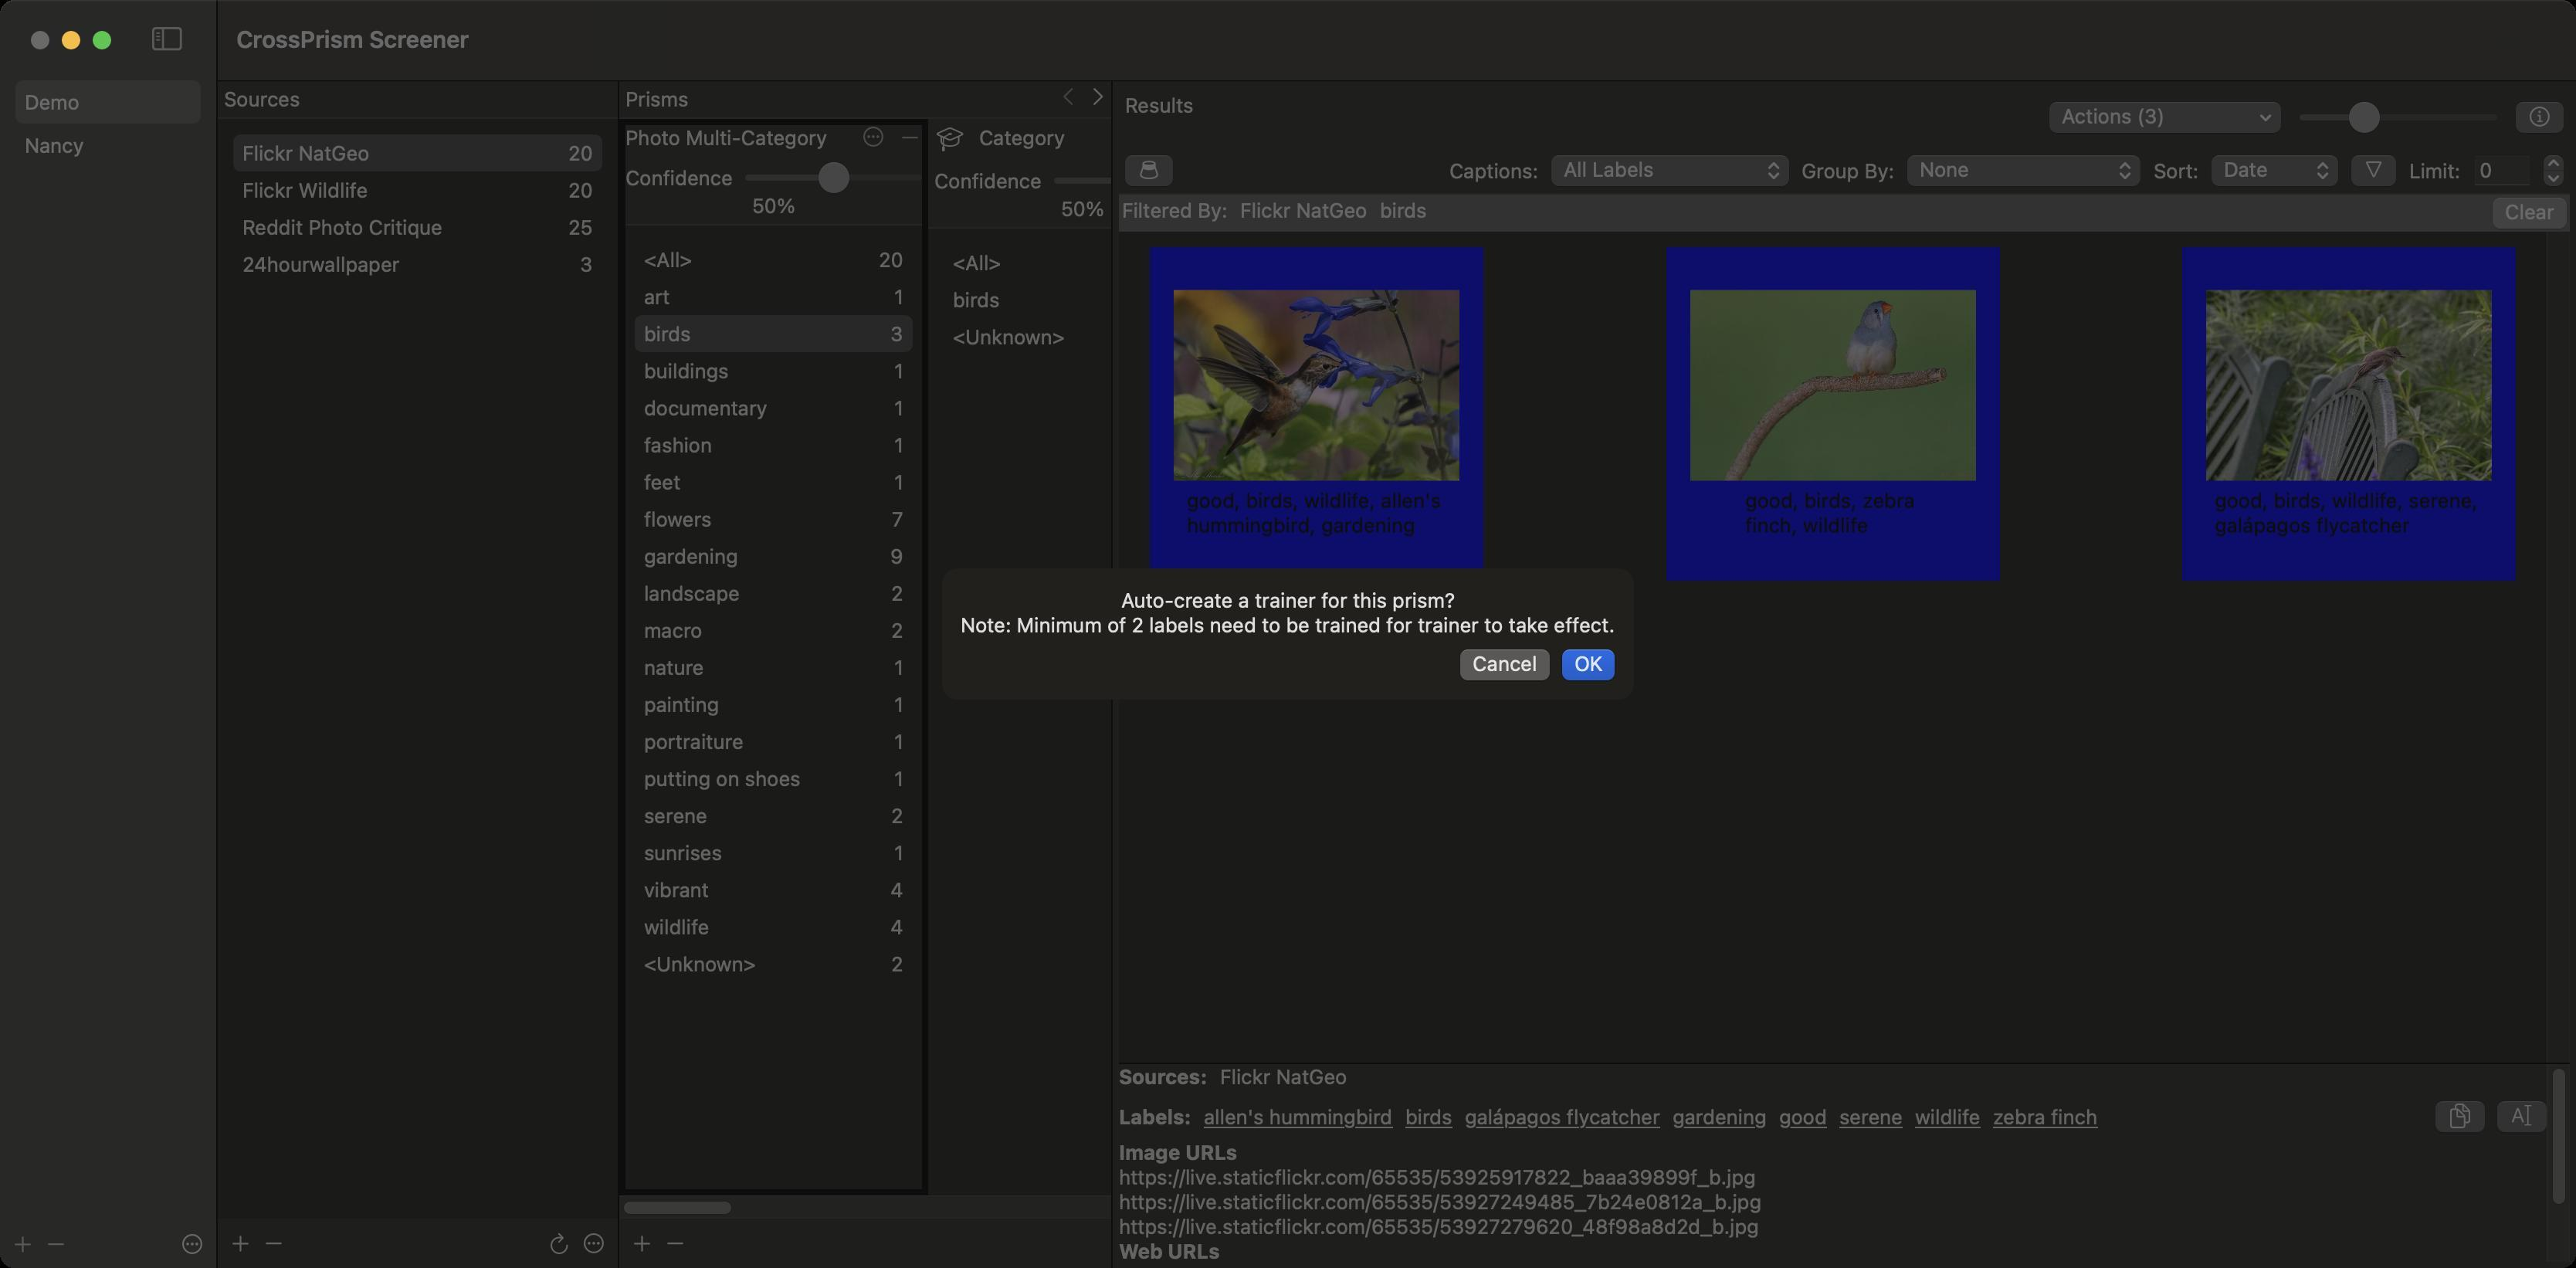
Accessibility tree:
{"name": "CrossPrism_Screener", "role": "AXWindow", "description": null, "role_description": "standard window", "value": null, "position": "17.00;135.00", "size": "1668;821", "children": [{"name": null, "role": "AXGroup", "description": null, "role_description": "group", "value": null, "position": "0.00;0.00", "size": "1668;821", "children": [{"name": null, "role": "AXSplitGroup", "description": null, "role_description": "split group", "value": null, "position": "0.00;0.00", "size": "1668;821", "children": [{"name": null, "role": "AXGroup", "description": null, "role_description": "group", "value": null, "position": "0.00;0.00", "size": "140;821", "children": [{"name": null, "role": "AXScrollArea", "description": null, "role_description": "scroll area", "value": null, "position": "0.00;52.00", "size": "140;730", "children": [{"name": null, "role": "AXOutline", "description": "Sidebar", "role_description": "outline", "value": null, "position": "0.00;52.00", "size": "140;730", "children": [{"name": null, "role": "AXRow", "description": null, "role_description": "outline row", "value": null, "position": "0.00;52.00", "size": "140;28", "children": [{"name": null, "role": "AXCell", "description": null, "role_description": "cell", "value": null, "position": "10.00;52.00", "size": "120;28", "children": [{"name": null, "role": "AXStaticText", "description": null, "role_description": "text", "value": "Demo", "position": "16.00;58.00", "size": "36;16", "children": []}]}]}, {"name": null, "role": "AXRow", "description": null, "role_description": "outline row", "value": null, "position": "0.00;80.00", "size": "140;28", "children": [{"name": null, "role": "AXCell", "description": null, "role_description": "cell", "value": null, "position": "10.00;80.00", "size": "120;28", "children": [{"name": null, "role": "AXStaticText", "description": null, "role_description": "text", "value": "Nancy", "position": "16.00;86.00", "size": "38;16", "children": []}]}]}, {"name": null, "role": "AXColumn", "description": null, "role_description": "column", "value": null, "position": "10.00;52.00", "size": "51;730", "children": []}]}]}, {"name": null, "role": "AXButton", "description": "Add", "role_description": "button", "value": null, "position": "8.00;799.50", "size": "14;12", "children": []}, {"name": null, "role": "AXButton", "description": "Remove", "role_description": "button", "value": null, "position": "29.50;799.50", "size": "14;12", "children": []}, {"name": null, "role": "AXButton", "description": "More", "role_description": "button", "value": null, "position": "117.00;798.00", "size": "15;15", "children": []}]}, {"name": null, "role": "AXSplitter", "description": null, "role_description": "splitter", "value": 140.0, "position": "140.00;52.00", "size": "1;769", "children": []}, {"name": null, "role": "AXGroup", "description": null, "role_description": "group", "value": null, "position": "141.00;0.00", "size": "1527;821", "children": [{"name": null, "role": "AXSplitGroup", "description": null, "role_description": "split group", "value": null, "position": "141.00;0.00", "size": "1527;821", "children": [{"name": null, "role": "AXGroup", "description": null, "role_description": "group", "value": null, "position": "141.00;0.00", "size": "259;821", "children": [{"name": null, "role": "AXStaticText", "description": null, "role_description": "text", "value": "Sources", "position": "145.00;56.00", "size": "50;16", "children": []}, {"name": null, "role": "AXScrollArea", "description": null, "role_description": "scroll area", "value": null, "position": "141.00;77.00", "size": "259;712", "children": [{"name": null, "role": "AXTable", "description": null, "role_description": "list", "value": null, "position": "141.00;77.00", "size": "259;712", "children": [{"name": null, "role": "AXRow", "description": null, "role_description": "table row", "value": null, "position": "141.00;87.00", "size": "259;24", "children": [{"name": null, "role": "AXCell", "description": null, "role_description": "cell", "value": null, "position": "157.00;87.00", "size": "227;24", "children": [{"name": null, "role": "AXStaticText", "description": null, "role_description": "text", "value": "Flickr NatGeo", "position": "157.00;91.00", "size": "82;16", "children": []}, {"name": null, "role": "AXStaticText", "description": null, "role_description": "text", "value": "20", "position": "368.00;91.00", "size": "16;16", "children": []}]}]}, {"name": null, "role": "AXRow", "description": null, "role_description": "table row", "value": null, "position": "141.00;111.00", "size": "259;24", "children": [{"name": null, "role": "AXCell", "description": null, "role_description": "cell", "value": null, "position": "157.00;111.00", "size": "227;24", "children": [{"name": null, "role": "AXStaticText", "description": null, "role_description": "text", "value": "Flickr Wildlife", "position": "157.00;115.00", "size": "82;16", "children": []}, {"name": null, "role": "AXStaticText", "description": null, "role_description": "text", "value": "20", "position": "368.00;115.00", "size": "16;16", "children": []}]}]}, {"name": null, "role": "AXRow", "description": null, "role_description": "table row", "value": null, "position": "141.00;135.00", "size": "259;24", "children": [{"name": null, "role": "AXCell", "description": null, "role_description": "cell", "value": null, "position": "157.00;135.00", "size": "227;24", "children": [{"name": null, "role": "AXStaticText", "description": null, "role_description": "text", "value": "Reddit Photo Critique", "position": "157.00;139.00", "size": "130;16", "children": []}, {"name": null, "role": "AXStaticText", "description": null, "role_description": "text", "value": "25", "position": "368.00;139.00", "size": "16;16", "children": []}]}]}, {"name": null, "role": "AXRow", "description": null, "role_description": "table row", "value": null, "position": "141.00;159.00", "size": "259;24", "children": [{"name": null, "role": "AXCell", "description": null, "role_description": "cell", "value": null, "position": "157.00;159.00", "size": "227;24", "children": [{"name": null, "role": "AXStaticText", "description": null, "role_description": "text", "value": "24hourwallpaper", "position": "157.00;163.00", "size": "102;16", "children": []}, {"name": null, "role": "AXStaticText", "description": null, "role_description": "text", "value": "3", "position": "375.50;163.00", "size": "8;16", "children": []}]}]}, {"name": null, "role": "AXColumn", "description": null, "role_description": "column", "value": null, "position": "151.00;77.00", "size": "239;712", "children": []}]}]}, {"name": null, "role": "AXButton", "description": "Add", "role_description": "button", "value": null, "position": "150.50;800.00", "size": "10;10", "children": []}, {"name": null, "role": "AXButton", "description": "Remove", "role_description": "button", "value": null, "position": "170.50;803.50", "size": "14;4", "children": []}, {"name": null, "role": "AXButton", "description": "Refresh", "role_description": "button", "value": null, "position": "355.50;797.00", "size": "14;16", "children": []}, {"name": null, "role": "AXButton", "description": "More", "role_description": "button", "value": null, "position": "377.00;797.50", "size": "15;15", "children": []}]}, {"name": null, "role": "AXSplitter", "description": null, "role_description": "splitter", "value": 259.0, "position": "400.00;52.00", "size": "1;769", "children": []}, {"name": null, "role": "AXGroup", "description": null, "role_description": "group", "value": null, "position": "401.00;0.00", "size": "318;821", "children": [{"name": null, "role": "AXStaticText", "description": null, "role_description": "text", "value": "Prisms", "position": "405.00;56.00", "size": "41;16", "children": []}, {"name": null, "role": "AXButton", "description": "Back", "role_description": "button", "value": null, "position": "688.50;57.00", "size": "6;12", "children": []}, {"name": null, "role": "AXButton", "description": "Forward", "role_description": "button", "value": null, "position": "708.00;57.00", "size": "6;12", "children": []}, {"name": null, "role": "AXScrollArea", "description": null, "role_description": "scroll area", "value": null, "position": "401.00;77.00", "size": "318;712", "children": [{"name": null, "role": "AXStaticText", "description": null, "role_description": "text", "value": "Photo Multi-Category", "position": "405.00;81.00", "size": "131;16", "children": []}, {"name": null, "role": "AXButton", "description": "More", "role_description": "button", "value": null, "position": "558.00;81.00", "size": "15;15", "children": []}, {"name": null, "role": "AXButton", "description": "Remove", "role_description": "button", "value": null, "position": "581.00;81.00", "size": "16;16", "children": []}, {"name": null, "role": "AXStaticText", "description": null, "role_description": "text", "value": "Confidence", "position": "405.00;107.00", "size": "70;16", "children": []}, {"name": null, "role": "AXSlider", "description": null, "role_description": "slider", "value": 0.5, "position": "482.50;105.00", "size": "114;20", "children": [{"name": null, "role": "AXValueIndicator", "description": null, "role_description": "value indicator", "value": 0.5, "position": "528.00;103.00", "size": "24;28", "children": []}]}, {"name": null, "role": "AXStaticText", "description": null, "role_description": "text", "value": "50%", "position": "486.75;125.00", "size": "28;16", "children": []}, {"name": null, "role": "AXImage", "description": "itunes u", "role_description": "image", "value": null, "position": "605.00;81.00", "size": "21;18", "children": []}, {"name": null, "role": "AXStaticText", "description": null, "role_description": "text", "value": "Category", "position": "634.00;81.00", "size": "56;16", "children": []}, {"name": null, "role": "AXButton", "description": "More", "role_description": "button", "value": null, "position": "758.00;81.00", "size": "15;15", "children": []}, {"name": null, "role": "AXButton", "description": "Remove", "role_description": "button", "value": null, "position": "781.00;81.00", "size": "16;16", "children": []}, {"name": null, "role": "AXStaticText", "description": null, "role_description": "text", "value": "Confidence", "position": "605.00;109.00", "size": "70;16", "children": []}, {"name": null, "role": "AXSlider", "description": null, "role_description": "slider", "value": 0.5, "position": "682.50;107.00", "size": "114;20", "children": [{"name": null, "role": "AXValueIndicator", "description": null, "role_description": "value indicator", "value": 0.5, "position": "728.00;105.00", "size": "24;28", "children": []}]}, {"name": null, "role": "AXStaticText", "description": null, "role_description": "text", "value": "50%", "position": "686.75;127.00", "size": "28;16", "children": []}, {"name": null, "role": "AXScrollArea", "description": null, "role_description": "scroll area", "value": null, "position": "401.00;146.00", "size": "200;628", "children": [{"name": null, "role": "AXTable", "description": null, "role_description": "list", "value": null, "position": "401.00;146.00", "size": "200;628", "children": [{"name": null, "role": "AXRow", "description": null, "role_description": "table row", "value": null, "position": "401.00;156.00", "size": "200;24", "children": [{"name": null, "role": "AXCell", "description": null, "role_description": "cell", "value": null, "position": "417.00;156.00", "size": "168;24", "children": [{"name": null, "role": "AXStaticText", "description": null, "role_description": "text", "value": "<All>", "position": "417.00;160.00", "size": "32;16", "children": []}, {"name": null, "role": "AXStaticText", "description": null, "role_description": "text", "value": "20", "position": "569.00;160.00", "size": "16;16", "children": []}]}]}, {"name": null, "role": "AXRow", "description": null, "role_description": "table row", "value": null, "position": "401.00;180.00", "size": "200;24", "children": [{"name": null, "role": "AXCell", "description": null, "role_description": "cell", "value": null, "position": "417.00;180.00", "size": "168;24", "children": [{"name": null, "role": "AXStaticText", "description": null, "role_description": "text", "value": "art", "position": "417.00;184.00", "size": "17;16", "children": []}, {"name": null, "role": "AXStaticText", "description": null, "role_description": "text", "value": "1", "position": "579.00;184.00", "size": "6;16", "children": []}]}]}, {"name": null, "role": "AXRow", "description": null, "role_description": "table row", "value": null, "position": "401.00;204.00", "size": "200;24", "children": [{"name": null, "role": "AXCell", "description": null, "role_description": "cell", "value": null, "position": "417.00;204.00", "size": "168;24", "children": [{"name": null, "role": "AXStaticText", "description": null, "role_description": "text", "value": "birds", "position": "417.00;208.00", "size": "30;16", "children": []}, {"name": null, "role": "AXStaticText", "description": null, "role_description": "text", "value": "3", "position": "576.50;208.00", "size": "8;16", "children": []}]}]}, {"name": null, "role": "AXRow", "description": null, "role_description": "table row", "value": null, "position": "401.00;228.00", "size": "200;24", "children": [{"name": null, "role": "AXCell", "description": null, "role_description": "cell", "value": null, "position": "417.00;228.00", "size": "168;24", "children": [{"name": null, "role": "AXStaticText", "description": null, "role_description": "text", "value": "buildings", "position": "417.00;232.00", "size": "55;16", "children": []}, {"name": null, "role": "AXStaticText", "description": null, "role_description": "text", "value": "1", "position": "579.00;232.00", "size": "6;16", "children": []}]}]}, {"name": null, "role": "AXRow", "description": null, "role_description": "table row", "value": null, "position": "401.00;252.00", "size": "200;24", "children": [{"name": null, "role": "AXCell", "description": null, "role_description": "cell", "value": null, "position": "417.00;252.00", "size": "168;24", "children": [{"name": null, "role": "AXStaticText", "description": null, "role_description": "text", "value": "documentary", "position": "417.00;256.00", "size": "80;16", "children": []}, {"name": null, "role": "AXStaticText", "description": null, "role_description": "text", "value": "1", "position": "579.00;256.00", "size": "6;16", "children": []}]}]}, {"name": null, "role": "AXRow", "description": null, "role_description": "table row", "value": null, "position": "401.00;276.00", "size": "200;24", "children": [{"name": null, "role": "AXCell", "description": null, "role_description": "cell", "value": null, "position": "417.00;276.00", "size": "168;24", "children": [{"name": null, "role": "AXStaticText", "description": null, "role_description": "text", "value": "fashion", "position": "417.00;280.00", "size": "44;16", "children": []}, {"name": null, "role": "AXStaticText", "description": null, "role_description": "text", "value": "1", "position": "579.00;280.00", "size": "6;16", "children": []}]}]}, {"name": null, "role": "AXRow", "description": null, "role_description": "table row", "value": null, "position": "401.00;300.00", "size": "200;24", "children": [{"name": null, "role": "AXCell", "description": null, "role_description": "cell", "value": null, "position": "417.00;300.00", "size": "168;24", "children": [{"name": null, "role": "AXStaticText", "description": null, "role_description": "text", "value": "feet", "position": "417.00;304.00", "size": "24;16", "children": []}, {"name": null, "role": "AXStaticText", "description": null, "role_description": "text", "value": "1", "position": "579.00;304.00", "size": "6;16", "children": []}]}]}, {"name": null, "role": "AXRow", "description": null, "role_description": "table row", "value": null, "position": "401.00;324.00", "size": "200;24", "children": [{"name": null, "role": "AXCell", "description": null, "role_description": "cell", "value": null, "position": "417.00;324.00", "size": "168;24", "children": [{"name": null, "role": "AXStaticText", "description": null, "role_description": "text", "value": "flowers", "position": "417.00;328.00", "size": "44;16", "children": []}, {"name": null, "role": "AXStaticText", "description": null, "role_description": "text", "value": "7", "position": "577.50;328.00", "size": "8;16", "children": []}]}]}, {"name": null, "role": "AXRow", "description": null, "role_description": "table row", "value": null, "position": "401.00;348.00", "size": "200;24", "children": [{"name": null, "role": "AXCell", "description": null, "role_description": "cell", "value": null, "position": "417.00;348.00", "size": "168;24", "children": [{"name": null, "role": "AXStaticText", "description": null, "role_description": "text", "value": "gardening", "position": "417.00;352.00", "size": "61;16", "children": []}, {"name": null, "role": "AXStaticText", "description": null, "role_description": "text", "value": "9", "position": "576.50;352.00", "size": "8;16", "children": []}]}]}, {"name": null, "role": "AXRow", "description": null, "role_description": "table row", "value": null, "position": "401.00;372.00", "size": "200;24", "children": [{"name": null, "role": "AXCell", "description": null, "role_description": "cell", "value": null, "position": "417.00;372.00", "size": "168;24", "children": [{"name": null, "role": "AXStaticText", "description": null, "role_description": "text", "value": "landscape", "position": "417.00;376.00", "size": "62;16", "children": []}, {"name": null, "role": "AXStaticText", "description": null, "role_description": "text", "value": "2", "position": "577.00;376.00", "size": "8;16", "children": []}]}]}, {"name": null, "role": "AXRow", "description": null, "role_description": "table row", "value": null, "position": "401.00;396.00", "size": "200;24", "children": [{"name": null, "role": "AXCell", "description": null, "role_description": "cell", "value": null, "position": "417.00;396.00", "size": "168;24", "children": [{"name": null, "role": "AXStaticText", "description": null, "role_description": "text", "value": "macro", "position": "417.00;400.00", "size": "38;16", "children": []}, {"name": null, "role": "AXStaticText", "description": null, "role_description": "text", "value": "2", "position": "577.00;400.00", "size": "8;16", "children": []}]}]}, {"name": null, "role": "AXRow", "description": null, "role_description": "table row", "value": null, "position": "401.00;420.00", "size": "200;24", "children": [{"name": null, "role": "AXCell", "description": null, "role_description": "cell", "value": null, "position": "417.00;420.00", "size": "168;24", "children": [{"name": null, "role": "AXStaticText", "description": null, "role_description": "text", "value": "nature", "position": "417.00;424.00", "size": "39;16", "children": []}, {"name": null, "role": "AXStaticText", "description": null, "role_description": "text", "value": "1", "position": "579.00;424.00", "size": "6;16", "children": []}]}]}, {"name": null, "role": "AXRow", "description": null, "role_description": "table row", "value": null, "position": "401.00;444.00", "size": "200;24", "children": [{"name": null, "role": "AXCell", "description": null, "role_description": "cell", "value": null, "position": "417.00;444.00", "size": "168;24", "children": [{"name": null, "role": "AXStaticText", "description": null, "role_description": "text", "value": "painting", "position": "417.00;448.00", "size": "49;16", "children": []}, {"name": null, "role": "AXStaticText", "description": null, "role_description": "text", "value": "1", "position": "579.00;448.00", "size": "6;16", "children": []}]}]}, {"name": null, "role": "AXRow", "description": null, "role_description": "table row", "value": null, "position": "401.00;468.00", "size": "200;24", "children": [{"name": null, "role": "AXCell", "description": null, "role_description": "cell", "value": null, "position": "417.00;468.00", "size": "168;24", "children": [{"name": null, "role": "AXStaticText", "description": null, "role_description": "text", "value": "portraiture", "position": "417.00;472.00", "size": "64;16", "children": []}, {"name": null, "role": "AXStaticText", "description": null, "role_description": "text", "value": "1", "position": "579.00;472.00", "size": "6;16", "children": []}]}]}, {"name": null, "role": "AXRow", "description": null, "role_description": "table row", "value": null, "position": "401.00;492.00", "size": "200;24", "children": [{"name": null, "role": "AXCell", "description": null, "role_description": "cell", "value": null, "position": "417.00;492.00", "size": "168;24", "children": [{"name": null, "role": "AXStaticText", "description": null, "role_description": "text", "value": "putting on shoes", "position": "417.00;496.00", "size": "102;16", "children": []}, {"name": null, "role": "AXStaticText", "description": null, "role_description": "text", "value": "1", "position": "579.00;496.00", "size": "6;16", "children": []}]}]}, {"name": null, "role": "AXRow", "description": null, "role_description": "table row", "value": null, "position": "401.00;516.00", "size": "200;24", "children": [{"name": null, "role": "AXCell", "description": null, "role_description": "cell", "value": null, "position": "417.00;516.00", "size": "168;24", "children": [{"name": null, "role": "AXStaticText", "description": null, "role_description": "text", "value": "serene", "position": "417.00;520.00", "size": "41;16", "children": []}, {"name": null, "role": "AXStaticText", "description": null, "role_description": "text", "value": "2", "position": "577.00;520.00", "size": "8;16", "children": []}]}]}, {"name": null, "role": "AXRow", "description": null, "role_description": "table row", "value": null, "position": "401.00;540.00", "size": "200;24", "children": [{"name": null, "role": "AXCell", "description": null, "role_description": "cell", "value": null, "position": "417.00;540.00", "size": "168;24", "children": [{"name": null, "role": "AXStaticText", "description": null, "role_description": "text", "value": "sunrises", "position": "417.00;544.00", "size": "51;16", "children": []}, {"name": null, "role": "AXStaticText", "description": null, "role_description": "text", "value": "1", "position": "579.00;544.00", "size": "6;16", "children": []}]}]}, {"name": null, "role": "AXRow", "description": null, "role_description": "table row", "value": null, "position": "401.00;564.00", "size": "200;24", "children": [{"name": null, "role": "AXCell", "description": null, "role_description": "cell", "value": null, "position": "417.00;564.00", "size": "168;24", "children": [{"name": null, "role": "AXStaticText", "description": null, "role_description": "text", "value": "vibrant", "position": "417.00;568.00", "size": "42;16", "children": []}, {"name": null, "role": "AXStaticText", "description": null, "role_description": "text", "value": "4", "position": "576.50;568.00", "size": "8;16", "children": []}]}]}, {"name": null, "role": "AXRow", "description": null, "role_description": "table row", "value": null, "position": "401.00;588.00", "size": "200;24", "children": [{"name": null, "role": "AXCell", "description": null, "role_description": "cell", "value": null, "position": "417.00;588.00", "size": "168;24", "children": [{"name": null, "role": "AXStaticText", "description": null, "role_description": "text", "value": "wildlife", "position": "417.00;592.00", "size": "42;16", "children": []}, {"name": null, "role": "AXStaticText", "description": null, "role_description": "text", "value": "4", "position": "576.50;592.00", "size": "8;16", "children": []}]}]}, {"name": null, "role": "AXRow", "description": null, "role_description": "table row", "value": null, "position": "401.00;612.00", "size": "200;24", "children": [{"name": null, "role": "AXCell", "description": null, "role_description": "cell", "value": null, "position": "417.00;612.00", "size": "168;24", "children": [{"name": null, "role": "AXStaticText", "description": null, "role_description": "text", "value": "<Unknown>", "position": "417.00;616.00", "size": "73;16", "children": []}, {"name": null, "role": "AXStaticText", "description": null, "role_description": "text", "value": "2", "position": "577.00;616.00", "size": "8;16", "children": []}]}]}, {"name": null, "role": "AXColumn", "description": null, "role_description": "column", "value": null, "position": "411.00;146.00", "size": "180;628", "children": []}]}]}, {"name": null, "role": "AXImage", "description": "itunes u", "role_description": "image", "value": null, "position": "805.00;81.00", "size": "21;18", "children": []}, {"name": null, "role": "AXStaticText", "description": null, "role_description": "text", "value": "Birds", "position": "834.00;81.00", "size": "31;16", "children": []}, {"name": null, "role": "AXButton", "description": "More", "role_description": "button", "value": null, "position": "958.00;81.00", "size": "15;15", "children": []}, {"name": null, "role": "AXButton", "description": "Remove", "role_description": "button", "value": null, "position": "981.00;81.00", "size": "16;16", "children": []}, {"name": null, "role": "AXStaticText", "description": null, "role_description": "text", "value": "Confidence", "position": "805.00;109.00", "size": "70;16", "children": []}, {"name": null, "role": "AXSlider", "description": null, "role_description": "slider", "value": 0.10000000149011612, "position": "882.50;107.00", "size": "114;20", "children": [{"name": null, "role": "AXValueIndicator", "description": null, "role_description": "value indicator", "value": 0.10000000149011612, "position": "890.00;105.00", "size": "24;28", "children": []}]}, {"name": null, "role": "AXStaticText", "description": null, "role_description": "text", "value": "10%", "position": "887.75;127.00", "size": "26;16", "children": []}, {"name": null, "role": "AXScrollArea", "description": null, "role_description": "scroll area", "value": null, "position": "601.00;148.00", "size": "200;626", "children": [{"name": null, "role": "AXTable", "description": null, "role_description": "list", "value": null, "position": "601.00;148.00", "size": "200;626", "children": [{"name": null, "role": "AXRow", "description": null, "role_description": "table row", "value": null, "position": "601.00;158.00", "size": "200;24", "children": [{"name": null, "role": "AXCell", "description": null, "role_description": "cell", "value": null, "position": "617.00;158.00", "size": "168;24", "children": [{"name": null, "role": "AXStaticText", "description": null, "role_description": "text", "value": "<All>", "position": "617.00;162.00", "size": "32;16", "children": []}, {"name": null, "role": "AXStaticText", "description": null, "role_description": "text", "value": "3", "position": "776.50;162.00", "size": "8;16", "children": []}]}]}, {"name": null, "role": "AXRow", "description": null, "role_description": "table row", "value": null, "position": "601.00;182.00", "size": "200;24", "children": [{"name": null, "role": "AXCell", "description": null, "role_description": "cell", "value": null, "position": "617.00;182.00", "size": "168;24", "children": [{"name": null, "role": "AXStaticText", "description": null, "role_description": "text", "value": "birds", "position": "617.00;186.00", "size": "30;16", "children": []}, {"name": null, "role": "AXStaticText", "description": null, "role_description": "text", "value": "3", "position": "776.50;186.00", "size": "8;16", "children": []}]}]}, {"name": null, "role": "AXRow", "description": null, "role_description": "table row", "value": null, "position": "601.00;206.00", "size": "200;24", "children": [{"name": null, "role": "AXCell", "description": null, "role_description": "cell", "value": null, "position": "617.00;206.00", "size": "168;24", "children": [{"name": null, "role": "AXStaticText", "description": null, "role_description": "text", "value": "<Unknown>", "position": "617.00;210.00", "size": "73;16", "children": []}, {"name": null, "role": "AXStaticText", "description": null, "role_description": "text", "value": "0", "position": "776.50;210.00", "size": "8;16", "children": []}]}]}, {"name": null, "role": "AXColumn", "description": null, "role_description": "column", "value": null, "position": "611.00;148.00", "size": "180;626", "children": []}]}]}, {"name": null, "role": "AXImage", "description": "itunes u", "role_description": "image", "value": null, "position": "1005.00;81.00", "size": "21;18", "children": []}, {"name": null, "role": "AXStaticText", "description": null, "role_description": "text", "value": "Mammals", "position": "1034.00;81.00", "size": "58;16", "children": []}, {"name": null, "role": "AXButton", "description": "More", "role_description": "button", "value": null, "position": "1158.00;81.00", "size": "15;15", "children": []}, {"name": null, "role": "AXButton", "description": "Remove", "role_description": "button", "value": null, "position": "1181.00;81.00", "size": "16;16", "children": []}, {"name": null, "role": "AXStaticText", "description": null, "role_description": "text", "value": "Confidence", "position": "1005.00;109.00", "size": "70;16", "children": []}, {"name": null, "role": "AXSlider", "description": null, "role_description": "slider", "value": 0.5, "position": "1082.50;107.00", "size": "114;20", "children": [{"name": null, "role": "AXValueIndicator", "description": null, "role_description": "value indicator", "value": 0.5, "position": "1128.00;105.00", "size": "24;28", "children": []}]}, {"name": null, "role": "AXStaticText", "description": null, "role_description": "text", "value": "50%", "position": "1086.75;127.00", "size": "28;16", "children": []}, {"name": null, "role": "AXScrollArea", "description": null, "role_description": "scroll area", "value": null, "position": "801.00;148.00", "size": "200;626", "children": [{"name": null, "role": "AXTable", "description": null, "role_description": "list", "value": null, "position": "801.00;148.00", "size": "200;626", "children": [{"name": null, "role": "AXRow", "description": null, "role_description": "table row", "value": null, "position": "801.00;158.00", "size": "200;24", "children": [{"name": null, "role": "AXCell", "description": null, "role_description": "cell", "value": null, "position": "817.00;158.00", "size": "168;24", "children": [{"name": null, "role": "AXStaticText", "description": null, "role_description": "text", "value": "<All>", "position": "-17.00;982.00", "size": "0;0", "children": []}, {"name": null, "role": "AXStaticText", "description": null, "role_description": "text", "value": "3", "position": "-17.00;982.00", "size": "0;0", "children": []}]}]}, {"name": null, "role": "AXRow", "description": null, "role_description": "table row", "value": null, "position": "801.00;182.00", "size": "200;24", "children": [{"name": null, "role": "AXCell", "description": null, "role_description": "cell", "value": null, "position": "817.00;182.00", "size": "168;24", "children": [{"name": null, "role": "AXStaticText", "description": null, "role_description": "text", "value": "allen's hummingbird", "position": "-17.00;982.00", "size": "0;0", "children": []}, {"name": null, "role": "AXStaticText", "description": null, "role_description": "text", "value": "1", "position": "-17.00;982.00", "size": "0;0", "children": []}]}]}, {"name": null, "role": "AXRow", "description": null, "role_description": "table row", "value": null, "position": "801.00;206.00", "size": "200;24", "children": [{"name": null, "role": "AXCell", "description": null, "role_description": "cell", "value": null, "position": "817.00;206.00", "size": "168;24", "children": [{"name": null, "role": "AXStaticText", "description": null, "role_description": "text", "value": "galápagos flycatcher", "position": "-17.00;982.00", "size": "0;0", "children": []}, {"name": null, "role": "AXStaticText", "description": null, "role_description": "text", "value": "1", "position": "-17.00;982.00", "size": "0;0", "children": []}]}]}, {"name": null, "role": "AXRow", "description": null, "role_description": "table row", "value": null, "position": "801.00;230.00", "size": "200;24", "children": [{"name": null, "role": "AXCell", "description": null, "role_description": "cell", "value": null, "position": "817.00;230.00", "size": "168;24", "children": [{"name": null, "role": "AXStaticText", "description": null, "role_description": "text", "value": "zebra finch", "position": "-17.00;982.00", "size": "0;0", "children": []}, {"name": null, "role": "AXStaticText", "description": null, "role_description": "text", "value": "1", "position": "-17.00;982.00", "size": "0;0", "children": []}]}]}, {"name": null, "role": "AXRow", "description": null, "role_description": "table row", "value": null, "position": "801.00;254.00", "size": "200;24", "children": [{"name": null, "role": "AXCell", "description": null, "role_description": "cell", "value": null, "position": "817.00;254.00", "size": "168;24", "children": [{"name": null, "role": "AXStaticText", "description": null, "role_description": "text", "value": "<Unknown>", "position": "-17.00;982.00", "size": "0;0", "children": []}, {"name": null, "role": "AXStaticText", "description": null, "role_description": "text", "value": "0", "position": "-17.00;982.00", "size": "0;0", "children": []}]}]}, {"name": null, "role": "AXColumn", "description": null, "role_description": "column", "value": null, "position": "811.00;148.00", "size": "180;626", "children": []}]}]}, {"name": null, "role": "AXImage", "description": "itunes u", "role_description": "image", "value": null, "position": "1205.00;81.00", "size": "21;18", "children": []}, {"name": null, "role": "AXStaticText", "description": null, "role_description": "text", "value": "Insects", "position": "1234.00;81.00", "size": "44;16", "children": []}, {"name": null, "role": "AXButton", "description": "More", "role_description": "button", "value": null, "position": "1358.00;81.00", "size": "15;15", "children": []}, {"name": null, "role": "AXButton", "description": "Remove", "role_description": "button", "value": null, "position": "1381.00;81.00", "size": "16;16", "children": []}, {"name": null, "role": "AXStaticText", "description": null, "role_description": "text", "value": "Confidence", "position": "1205.00;109.00", "size": "70;16", "children": []}, {"name": null, "role": "AXSlider", "description": null, "role_description": "slider", "value": 0.10000000149011612, "position": "1282.50;107.00", "size": "114;20", "children": [{"name": null, "role": "AXValueIndicator", "description": null, "role_description": "value indicator", "value": 0.10000000149011612, "position": "1290.00;105.00", "size": "24;28", "children": []}]}, {"name": null, "role": "AXStaticText", "description": null, "role_description": "text", "value": "10%", "position": "1287.75;127.00", "size": "26;16", "children": []}, {"name": null, "role": "AXScrollArea", "description": null, "role_description": "scroll area", "value": null, "position": "1001.00;148.00", "size": "200;626", "children": [{"name": null, "role": "AXTable", "description": null, "role_description": "list", "value": null, "position": "1001.00;148.00", "size": "200;626", "children": [{"name": null, "role": "AXRow", "description": null, "role_description": "table row", "value": null, "position": "1001.00;158.00", "size": "200;24", "children": [{"name": null, "role": "AXCell", "description": null, "role_description": "cell", "value": null, "position": "1017.00;158.00", "size": "168;24", "children": [{"name": null, "role": "AXStaticText", "description": null, "role_description": "text", "value": "<All>", "position": "-17.00;982.00", "size": "0;0", "children": []}, {"name": null, "role": "AXStaticText", "description": null, "role_description": "text", "value": "3", "position": "-17.00;982.00", "size": "0;0", "children": []}]}]}, {"name": null, "role": "AXRow", "description": null, "role_description": "table row", "value": null, "position": "1001.00;182.00", "size": "200;24", "children": [{"name": null, "role": "AXCell", "description": null, "role_description": "cell", "value": null, "position": "1017.00;182.00", "size": "168;24", "children": [{"name": null, "role": "AXStaticText", "description": null, "role_description": "text", "value": "<Unknown>", "position": "-17.00;982.00", "size": "0;0", "children": []}, {"name": null, "role": "AXStaticText", "description": null, "role_description": "text", "value": "3", "position": "-17.00;982.00", "size": "0;0", "children": []}]}]}, {"name": null, "role": "AXColumn", "description": null, "role_description": "column", "value": null, "position": "1011.00;148.00", "size": "180;626", "children": []}]}]}, {"name": null, "role": "AXStaticText", "description": null, "role_description": "text", "value": "Image Assessment", "position": "1405.00;81.00", "size": "114;16", "children": []}, {"name": null, "role": "AXButton", "description": "More", "role_description": "button", "value": null, "position": "1558.00;81.00", "size": "15;15", "children": []}, {"name": null, "role": "AXButton", "description": "Remove", "role_description": "button", "value": null, "position": "1581.00;81.00", "size": "16;16", "children": []}, {"name": null, "role": "AXScrollArea", "description": null, "role_description": "scroll area", "value": null, "position": "1201.00;148.00", "size": "200;626", "children": [{"name": null, "role": "AXTable", "description": null, "role_description": "list", "value": null, "position": "1201.00;148.00", "size": "200;626", "children": [{"name": null, "role": "AXRow", "description": null, "role_description": "table row", "value": null, "position": "1201.00;158.00", "size": "200;24", "children": [{"name": null, "role": "AXCell", "description": null, "role_description": "cell", "value": null, "position": "1217.00;158.00", "size": "168;24", "children": [{"name": null, "role": "AXStaticText", "description": null, "role_description": "text", "value": "<All>", "position": "-17.00;982.00", "size": "0;0", "children": []}, {"name": null, "role": "AXStaticText", "description": null, "role_description": "text", "value": "3", "position": "-17.00;982.00", "size": "0;0", "children": []}]}]}, {"name": null, "role": "AXRow", "description": null, "role_description": "table row", "value": null, "position": "1201.00;182.00", "size": "200;24", "children": [{"name": null, "role": "AXCell", "description": null, "role_description": "cell", "value": null, "position": "1217.00;182.00", "size": "168;24", "children": [{"name": null, "role": "AXStaticText", "description": null, "role_description": "text", "value": "<Unknown>", "position": "-17.00;982.00", "size": "0;0", "children": []}, {"name": null, "role": "AXStaticText", "description": null, "role_description": "text", "value": "3", "position": "-17.00;982.00", "size": "0;0", "children": []}]}]}, {"name": null, "role": "AXColumn", "description": null, "role_description": "column", "value": null, "position": "1211.00;148.00", "size": "180;626", "children": []}]}]}, {"name": null, "role": "AXImage", "description": "itunes u", "role_description": "image", "value": null, "position": "1605.00;81.00", "size": "21;18", "children": []}, {"name": null, "role": "AXStaticText", "description": null, "role_description": "text", "value": "Demo Trainer", "position": "1634.00;81.00", "size": "82;16", "children": []}, {"name": null, "role": "AXButton", "description": "More", "role_description": "button", "value": null, "position": "1758.00;81.00", "size": "15;15", "children": []}, {"name": null, "role": "AXButton", "description": "Remove", "role_description": "button", "value": null, "position": "1781.00;81.00", "size": "16;16", "children": []}, {"name": null, "role": "AXScrollArea", "description": null, "role_description": "scroll area", "value": null, "position": "1401.00;110.00", "size": "200;664", "children": [{"name": null, "role": "AXTable", "description": null, "role_description": "list", "value": null, "position": "1401.00;110.00", "size": "200;664", "children": [{"name": null, "role": "AXRow", "description": null, "role_description": "table row", "value": null, "position": "1401.00;120.00", "size": "200;24", "children": [{"name": null, "role": "AXCell", "description": null, "role_description": "cell", "value": null, "position": "1417.00;120.00", "size": "168;24", "children": [{"name": null, "role": "AXStaticText", "description": null, "role_description": "text", "value": "<All>", "position": "-17.00;982.00", "size": "0;0", "children": []}, {"name": null, "role": "AXStaticText", "description": null, "role_description": "text", "value": "3", "position": "-17.00;982.00", "size": "0;0", "children": []}]}]}, {"name": null, "role": "AXRow", "description": null, "role_description": "table row", "value": null, "position": "1401.00;144.00", "size": "200;24", "children": [{"name": null, "role": "AXCell", "description": null, "role_description": "cell", "value": null, "position": "1417.00;144.00", "size": "168;24", "children": [{"name": null, "role": "AXStaticText", "description": null, "role_description": "text", "value": "good", "position": "-17.00;982.00", "size": "0;0", "children": []}, {"name": null, "role": "AXStaticText", "description": null, "role_description": "text", "value": "3", "position": "-17.00;982.00", "size": "0;0", "children": []}]}]}, {"name": null, "role": "AXRow", "description": null, "role_description": "table row", "value": null, "position": "1401.00;168.00", "size": "200;24", "children": [{"name": null, "role": "AXCell", "description": null, "role_description": "cell", "value": null, "position": "1417.00;168.00", "size": "168;24", "children": [{"name": null, "role": "AXStaticText", "description": null, "role_description": "text", "value": "<Unknown>", "position": "-17.00;982.00", "size": "0;0", "children": []}, {"name": null, "role": "AXStaticText", "description": null, "role_description": "text", "value": "0", "position": "-17.00;982.00", "size": "0;0", "children": []}]}]}, {"name": null, "role": "AXColumn", "description": null, "role_description": "column", "value": null, "position": "1411.00;110.00", "size": "180;664", "children": []}]}]}, {"name": null, "role": "AXStaticText", "description": null, "role_description": "text", "value": "Drag and Drop related images here to begin training. Train at least 2 different labels for best results.", "position": "1623.25;352.00", "size": "156;182", "children": []}, {"name": null, "role": "AXScrollBar", "description": null, "role_description": "scroll bar", "value": 0.0, "position": "401.00;774.00", "size": "318;15", "children": [{"name": null, "role": "AXValueIndicator", "description": null, "role_description": "value indicator", "value": 0.0, "position": "403.00;774.00", "size": "72;15", "children": []}, {"name": null, "role": "AXButton", "description": null, "role_description": "increment arrow button", "value": null, "position": "401.00;774.00", "size": "0;0", "children": []}, {"name": null, "role": "AXButton", "description": null, "role_description": "decrement arrow button", "value": null, "position": "401.00;774.00", "size": "0;0", "children": []}, {"name": null, "role": "AXButton", "description": null, "role_description": "increment page button", "value": null, "position": "475.00;774.00", "size": "244;15", "children": []}, {"name": null, "role": "AXButton", "description": null, "role_description": "decrement page button", "value": null, "position": "401.00;774.00", "size": "2;15", "children": []}]}]}, {"name": null, "role": "AXButton", "description": "Add", "role_description": "button", "value": null, "position": "410.50;800.00", "size": "10;10", "children": []}, {"name": null, "role": "AXButton", "description": "Remove", "role_description": "button", "value": null, "position": "430.50;803.50", "size": "14;4", "children": []}]}, {"name": null, "role": "AXSplitter", "description": null, "role_description": "splitter", "value": 318.5, "position": "719.50;52.00", "size": "1;769", "children": []}, {"name": null, "role": "AXGroup", "description": null, "role_description": "group", "value": null, "position": "720.50;0.00", "size": "948;821", "children": [{"name": null, "role": "AXStaticText", "description": null, "role_description": "text", "value": "Results", "position": "728.50;60.00", "size": "44;16", "children": []}, {"name": "Actions_(3)", "role": "AXPopUpButton", "description": null, "role_description": "pop up button", "value": null, "position": "1327.00;66.00", "size": "150;20", "children": []}, {"name": null, "role": "AXSlider", "description": null, "role_description": "slider", "value": 0.2974795386904762, "position": "1489.00;66.00", "size": "128;20", "children": [{"name": null, "role": "AXValueIndicator", "description": null, "role_description": "value indicator", "value": 0.2974795386904762, "position": "1519.00;64.00", "size": "24;28", "children": []}]}, {"name": null, "role": "AXButton", "description": "Info", "role_description": "button", "value": null, "position": "1637.00;67.00", "size": "15;15", "children": []}, {"name": null, "role": "AXButton", "description": "Loupe", "role_description": "button", "value": null, "position": "736.50;101.50", "size": "16;14", "children": []}, {"name": null, "role": "AXStaticText", "description": null, "role_description": "text", "value": "Captions:", "position": "938.50;102.50", "size": "58;16", "children": []}, {"name": null, "role": "AXPopUpButton", "description": null, "role_description": "pop up button", "value": "All Labels", "position": "1004.50;100.50", "size": "154;20", "children": []}, {"name": null, "role": "AXStaticText", "description": null, "role_description": "text", "value": "Group By:", "position": "1166.50;102.50", "size": "60;16", "children": []}, {"name": null, "role": "AXPopUpButton", "description": null, "role_description": "pop up button", "value": "None", "position": "1235.00;100.50", "size": "152;20", "children": []}, {"name": null, "role": "AXStaticText", "description": null, "role_description": "text", "value": "Sort:", "position": "1394.50;102.50", "size": "30;16", "children": []}, {"name": null, "role": "AXPopUpButton", "description": null, "role_description": "pop up button", "value": "Date", "position": "1432.00;100.50", "size": "82;20", "children": []}, {"name": null, "role": "AXCheckBox", "description": "arrowtriangle.down", "role_description": "toggle button", "value": 0, "position": "1530.50;101.50", "size": "14;12", "children": []}, {"name": null, "role": "AXStaticText", "description": null, "role_description": "text", "value": "Limit:", "position": "1560.00;102.50", "size": "34;16", "children": []}, {"name": null, "role": "AXTextField", "description": null, "role_description": "text field", "value": "0", "position": "1601.50;100.00", "size": "38;21", "children": []}, {"name": null, "role": "AXIncrementor", "description": null, "role_description": "stepper", "value": 0.0, "position": "1647.00;100.50", "size": "13;20", "children": [{"name": null, "role": "AXButton", "description": null, "role_description": "increment arrow button", "value": null, "position": "1647.00;100.50", "size": "13;10", "children": []}, {"name": null, "role": "AXButton", "description": null, "role_description": "decrement arrow button", "value": null, "position": "1647.00;110.50", "size": "13;10", "children": []}]}, {"name": null, "role": "AXSplitGroup", "description": null, "role_description": "split group", "value": null, "position": "724.50;126.00", "size": "940;691", "children": [{"name": null, "role": "AXGroup", "description": null, "role_description": "group", "value": null, "position": "724.50;126.00", "size": "940;562", "children": [{"name": null, "role": "AXStaticText", "description": null, "role_description": "text", "value": "Filtered By:", "position": "726.50;128.00", "size": "68;16", "children": []}, {"name": null, "role": "AXStaticText", "description": null, "role_description": "text", "value": "Flickr NatGeo", "position": "803.00;128.00", "size": "82;16", "children": []}, {"name": null, "role": "AXStaticText", "description": null, "role_description": "text", "value": "birds", "position": "893.50;128.00", "size": "30;16", "children": []}, {"name": null, "role": "AXButton", "description": "Clear", "role_description": "button", "value": null, "position": "1622.00;129.00", "size": "32;16", "children": []}, {"name": null, "role": "AXGroup", "description": null, "role_description": "group", "value": null, "position": "724.50;688.00", "size": "0;0", "children": []}, {"name": null, "role": "AXScrollArea", "description": null, "role_description": "scroll area", "value": null, "position": "724.50;150.00", "size": "940;538", "children": [{"name": null, "role": "AXList", "description": null, "role_description": "collection", "value": null, "position": "724.50;150.00", "size": "924;538", "children": [{"name": null, "role": "AXList", "description": null, "role_description": "section", "value": null, "position": "744.50;160.00", "size": "884;216", "children": [{"name": null, "role": "AXGroup", "description": null, "role_description": "group", "value": null, "position": "744.50;160.00", "size": "216;216", "children": [{"name": null, "role": "AXGroup", "description": null, "role_description": "group", "value": null, "position": "760.00;175.26", "size": "185;185", "children": [{"name": null, "role": "AXImage", "description": null, "role_description": "image", "value": null, "position": "760.00;187.76", "size": "185;124", "children": []}, {"name": null, "role": "AXStaticText", "description": null, "role_description": "text", "value": "good, birds, wildlife, allen's hummingbird, gardening", "position": "768.25;315.80", "size": "168;32", "children": []}]}]}, {"name": null, "role": "AXGroup", "description": null, "role_description": "group", "value": null, "position": "1079.00;160.00", "size": "216;216", "children": [{"name": null, "role": "AXGroup", "description": null, "role_description": "group", "value": null, "position": "1094.50;175.26", "size": "185;185", "children": [{"name": null, "role": "AXImage", "description": null, "role_description": "image", "value": null, "position": "1094.50;187.76", "size": "185;124", "children": []}, {"name": null, "role": "AXStaticText", "description": null, "role_description": "text", "value": "good, birds, zebra finch, wildlife", "position": "1130.00;315.80", "size": "114;32", "children": []}]}]}, {"name": null, "role": "AXGroup", "description": null, "role_description": "group", "value": null, "position": "1413.00;160.00", "size": "216;216", "children": [{"name": null, "role": "AXGroup", "description": null, "role_description": "group", "value": null, "position": "1428.50;175.26", "size": "185;185", "children": [{"name": null, "role": "AXImage", "description": null, "role_description": "image", "value": null, "position": "1428.50;187.76", "size": "185;124", "children": []}, {"name": null, "role": "AXStaticText", "description": null, "role_description": "text", "value": "good, birds, wildlife, serene, galápagos flycatcher", "position": "1433.75;315.80", "size": "174;32", "children": []}]}]}]}]}, {"name": null, "role": "AXScrollBar", "description": null, "role_description": "scroll bar", "value": 0.0, "position": "1649.00;150.00", "size": "15;538", "children": []}]}]}, {"name": null, "role": "AXSplitter", "description": null, "role_description": "splitter", "value": 562.0, "position": "724.50;688.00", "size": "940;1", "children": []}, {"name": null, "role": "AXGroup", "description": null, "role_description": "group", "value": null, "position": "724.50;689.00", "size": "940;128", "children": [{"name": null, "role": "AXScrollArea", "description": null, "role_description": "scroll area", "value": null, "position": "724.50;689.00", "size": "940;128", "children": [{"name": null, "role": "AXOpaqueProviderGroup", "description": null, "role_description": "list", "value": null, "position": "724.50;689.00", "size": "916;177", "children": [{"name": null, "role": "AXStaticText", "description": null, "role_description": "text", "value": "Sources:", "position": "724.50;689.00", "size": "58;16", "children": []}, {"name": null, "role": "AXStaticText", "description": null, "role_description": "text", "value": "Flickr NatGeo", "position": "790.00;689.00", "size": "82;16", "children": []}, {"name": null, "role": "AXStaticText", "description": null, "role_description": "text", "value": "Labels:", "position": "724.50;715.15", "size": "47;16", "children": []}, {"name": null, "role": "AXStaticText", "description": null, "role_description": "text", "value": "allen's hummingbird", "position": "779.50;715.15", "size": "122;16", "children": []}, {"name": null, "role": "AXStaticText", "description": null, "role_description": "text", "value": "birds", "position": "910.00;715.15", "size": "30;16", "children": []}, {"name": null, "role": "AXStaticText", "description": null, "role_description": "text", "value": "galápagos flycatcher", "position": "948.50;715.15", "size": "126;16", "children": []}, {"name": null, "role": "AXStaticText", "description": null, "role_description": "text", "value": "gardening", "position": "1083.00;715.15", "size": "61;16", "children": []}, {"name": null, "role": "AXStaticText", "description": null, "role_description": "text", "value": "good", "position": "1152.00;715.15", "size": "31;16", "children": []}, {"name": null, "role": "AXStaticText", "description": null, "role_description": "text", "value": "serene", "position": "1191.00;715.15", "size": "41;16", "children": []}, {"name": null, "role": "AXStaticText", "description": null, "role_description": "text", "value": "wildlife", "position": "1240.00;715.15", "size": "42;16", "children": []}, {"name": null, "role": "AXStaticText", "description": null, "role_description": "text", "value": "zebra finch", "position": "1290.50;715.15", "size": "68;16", "children": []}, {"name": null, "role": "AXButton", "description": "Copy", "role_description": "button", "value": null, "position": "1585.00;714.00", "size": "16;18", "children": []}, {"name": null, "role": "AXCheckBox", "description": "Insert Text", "role_description": "toggle button", "value": 0, "position": "1625.00;714.00", "size": "16;16", "children": []}, {"name": null, "role": "AXStaticText", "description": null, "role_description": "text", "value": "Image URLs", "position": "724.50;737.89", "size": "77;16", "children": []}, {"name": null, "role": "AXStaticText", "description": null, "role_description": "text", "value": "https://live.staticflickr.com/65535/53925917822_baaa39899f_b.jpg", "position": "724.50;754.00", "size": "412;16", "children": []}, {"name": null, "role": "AXStaticText", "description": null, "role_description": "text", "value": "https://live.staticflickr.com/65535/53927249485_7b24e0812a_b.jpg", "position": "724.50;770.00", "size": "416;16", "children": []}, {"name": null, "role": "AXStaticText", "description": null, "role_description": "text", "value": "https://live.staticflickr.com/65535/53927279620_48f98a8d2d_b.jpg", "position": "724.50;786.00", "size": "415;16", "children": []}, {"name": null, "role": "AXStaticText", "description": null, "role_description": "text", "value": "Web URLs", "position": "724.50;801.89", "size": "66;16", "children": []}, {"name": null, "role": "AXStaticText", "description": null, "role_description": "text", "value": "https://www.flickr.com/photos/phil_marion/53925917822/in/pool-650323@N24", "position": "724.50;818.00", "size": "480;16", "children": []}, {"name": null, "role": "AXStaticText", "description": null, "role_description": "text", "value": "https://www.flickr.com/photos/185910551@N03/53927249485/in/pool-650323@N24", "position": "724.50;834.00", "size": "516;16", "children": []}, {"name": null, "role": "AXStaticText", "description": null, "role_description": "text", "value": "https://www.flickr.com/photos/84857817@N00/53927279620/in/pool-650323@N24", "position": "724.50;850.00", "size": "510;16", "children": []}]}, {"name": null, "role": "AXScrollBar", "description": null, "role_description": "scroll bar", "value": 0.0, "position": "1649.00;689.00", "size": "15;128", "children": [{"name": null, "role": "AXValueIndicator", "description": null, "role_description": "value indicator", "value": 0.0, "position": "1649.00;691.00", "size": "15;90", "children": []}, {"name": null, "role": "AXButton", "description": null, "role_description": "increment arrow button", "value": null, "position": "1649.00;689.00", "size": "0;0", "children": []}, {"name": null, "role": "AXButton", "description": null, "role_description": "decrement arrow button", "value": null, "position": "1649.00;689.00", "size": "0;0", "children": []}, {"name": null, "role": "AXButton", "description": null, "role_description": "increment page button", "value": null, "position": "1649.00;781.00", "size": "15;36", "children": []}, {"name": null, "role": "AXButton", "description": null, "role_description": "decrement page button", "value": null, "position": "1649.00;689.00", "size": "15;2", "children": []}]}]}]}]}]}]}]}]}]}, {"name": null, "role": "AXToolbar", "description": null, "role_description": "toolbar", "value": null, "position": "0.00;0.00", "size": "1668;52", "children": [{"name": null, "role": "AXButton", "description": "Hide Sidebar", "role_description": "button", "value": null, "position": "87.00;0.00", "size": "42;52", "children": [{"name": null, "role": "AXButton", "description": "Hide Sidebar", "role_description": "button", "value": null, "position": "96.50;14.00", "size": "24;18", "children": []}]}]}, {"name": null, "role": "AXButton", "description": null, "role_description": "close button", "value": null, "position": "19.00;18.00", "size": "14;16", "children": []}, {"name": null, "role": "AXButton", "description": null, "role_description": "zoom button", "value": null, "position": "59.00;18.00", "size": "14;16", "children": [{"name": null, "role": "AXGroup", "description": null, "role_description": "group", "value": null, "position": "59.00;18.00", "size": "14;16", "children": [{"name": null, "role": "AXGroup", "description": null, "role_description": "group", "value": null, "position": "59.00;18.00", "size": "14;16", "children": []}]}]}, {"name": null, "role": "AXButton", "description": null, "role_description": "minimize button", "value": null, "position": "39.00;18.00", "size": "14;16", "children": []}, {"name": null, "role": "AXStaticText", "description": null, "role_description": "text", "value": "CrossPrism Screener", "position": "149.00;0.00", "size": "1511;52", "children": []}, {"name": null, "role": "AXSheet", "description": null, "role_description": "sheet", "value": null, "position": "610.00;368.00", "size": "448;85", "children": [{"name": null, "role": "AXGroup", "description": null, "role_description": "group", "value": null, "position": "610.00;368.00", "size": "448;85", "children": [{"name": null, "role": "AXStaticText", "description": null, "role_description": "text", "value": "Auto-create a trainer for this prism?", "position": "725.75;380.42", "size": "216;16", "children": []}, {"name": null, "role": "AXStaticText", "description": null, "role_description": "text", "value": "Note: Minimum of 2 labels need to be trained for trainer to take effect.", "position": "622.00;396.42", "size": "424;16", "children": []}, {"name": null, "role": "AXButton", "description": "Cancel", "role_description": "button", "value": null, "position": "953.50;421.50", "size": "42;16", "children": []}, {"name": null, "role": "AXButton", "description": "OK", "role_description": "button", "value": null, "position": "1019.50;421.50", "size": "18;16", "children": []}]}]}]}